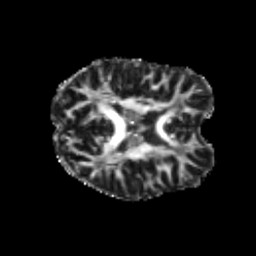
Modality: FA
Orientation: axial
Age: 21
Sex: male
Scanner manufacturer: siemens
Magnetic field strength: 3 T
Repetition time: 3.5 s
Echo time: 0.104 s